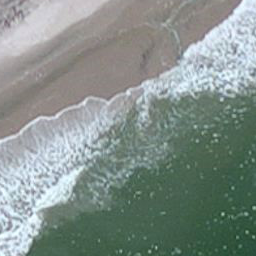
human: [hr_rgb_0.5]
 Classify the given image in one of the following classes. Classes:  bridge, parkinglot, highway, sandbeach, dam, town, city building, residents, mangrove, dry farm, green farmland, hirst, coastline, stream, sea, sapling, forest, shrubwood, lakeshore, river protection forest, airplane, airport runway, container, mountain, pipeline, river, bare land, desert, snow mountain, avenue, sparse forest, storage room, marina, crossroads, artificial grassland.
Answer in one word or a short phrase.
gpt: coastline